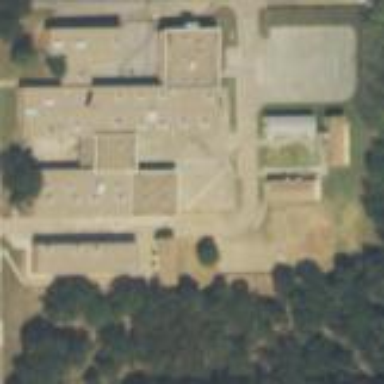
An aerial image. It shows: School.